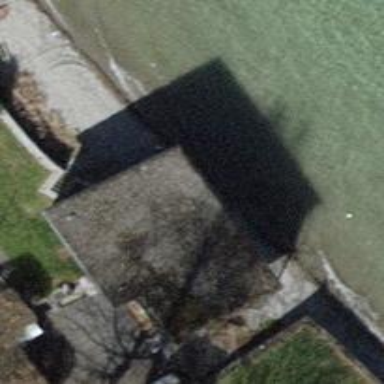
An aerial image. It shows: Shed building.